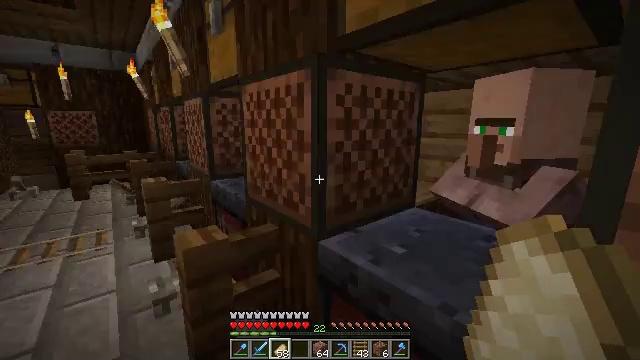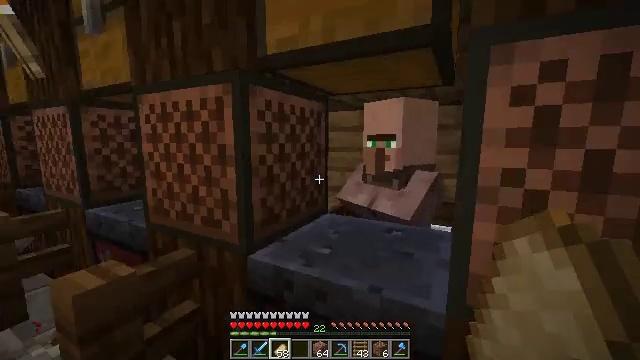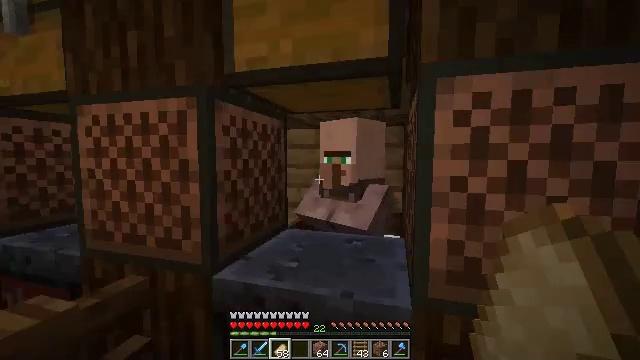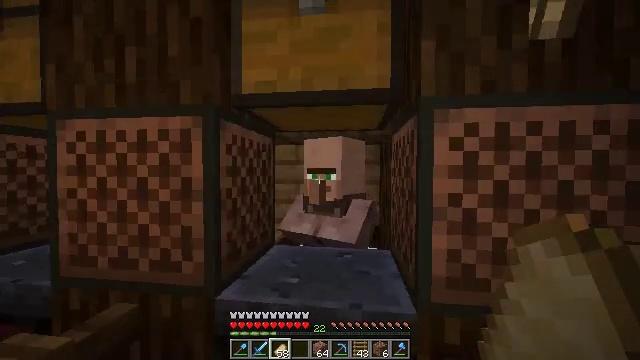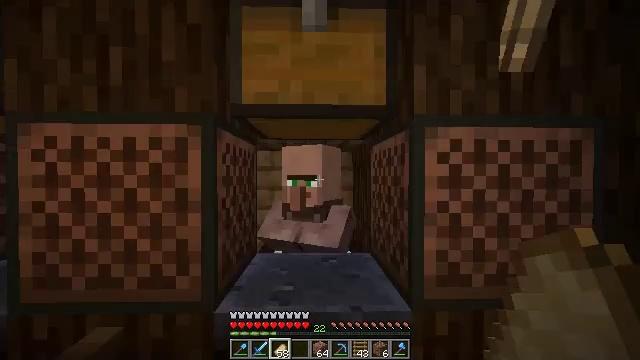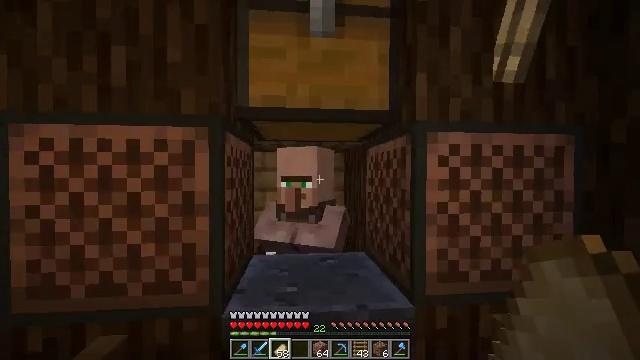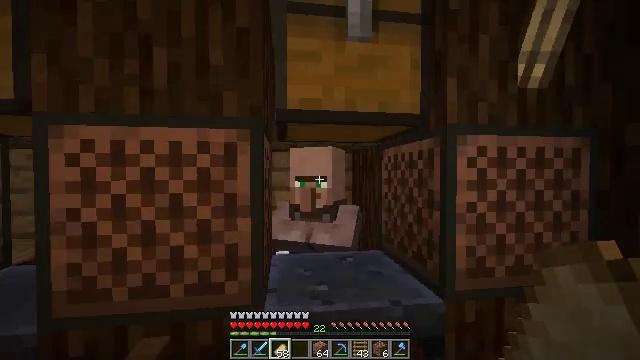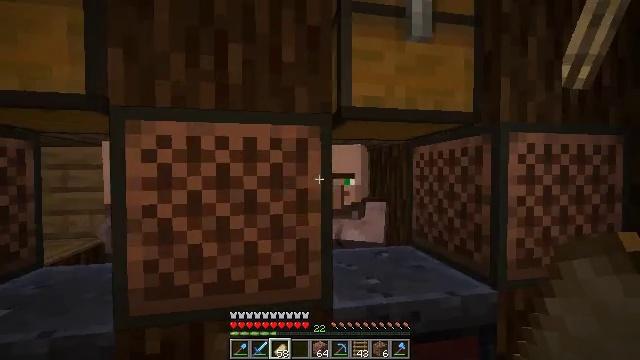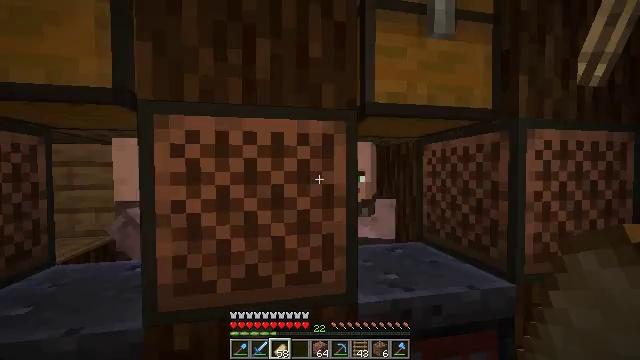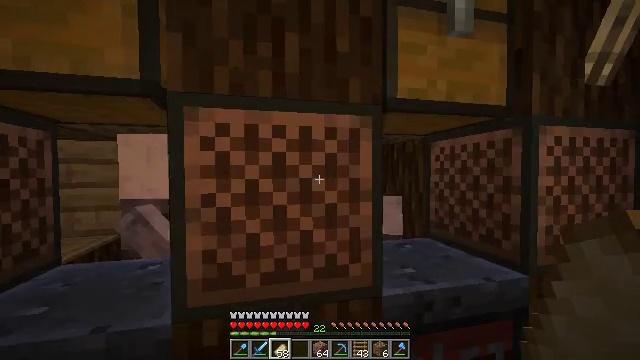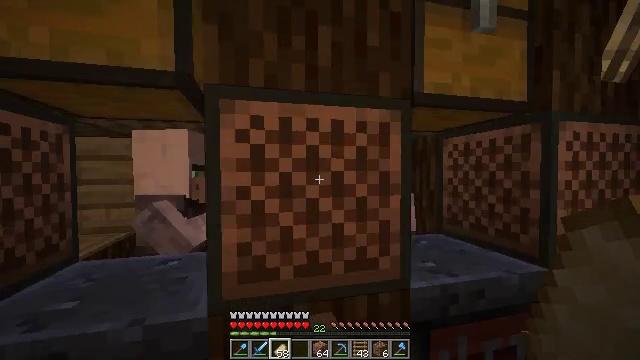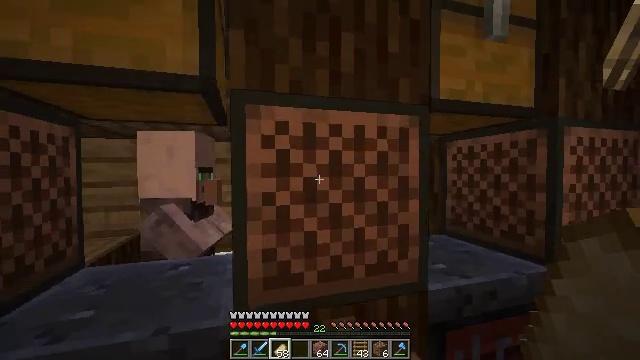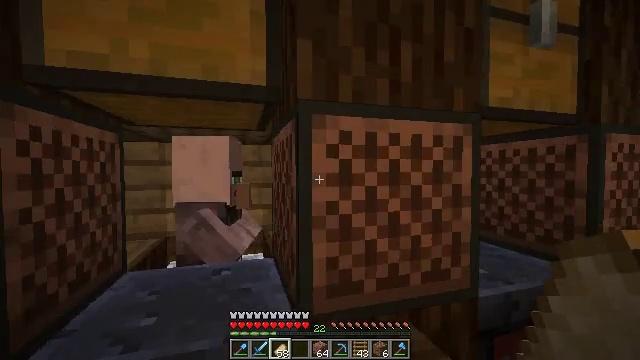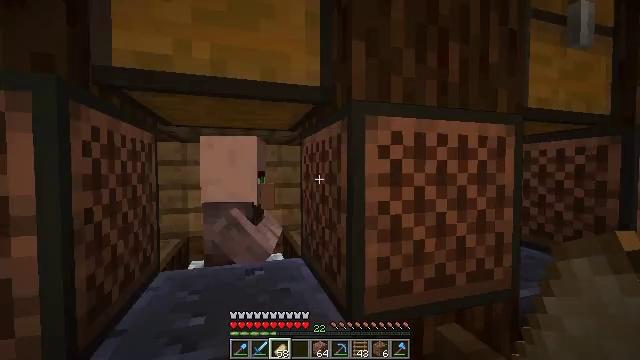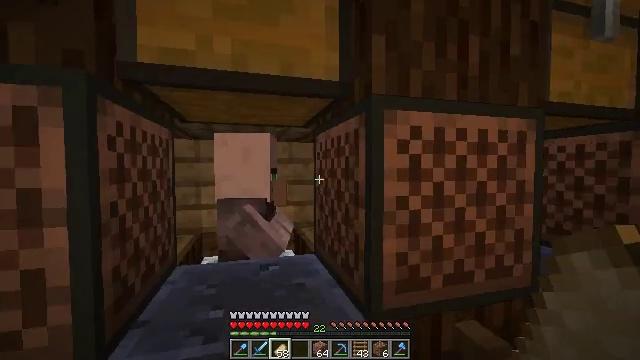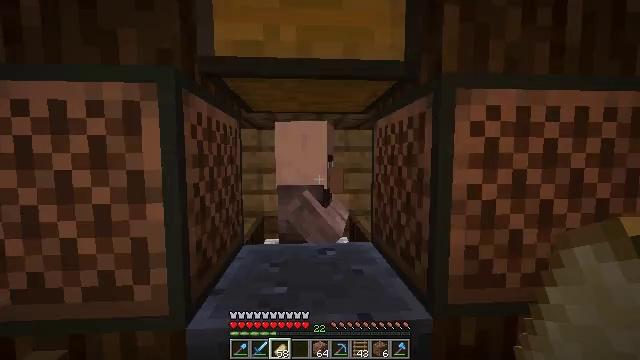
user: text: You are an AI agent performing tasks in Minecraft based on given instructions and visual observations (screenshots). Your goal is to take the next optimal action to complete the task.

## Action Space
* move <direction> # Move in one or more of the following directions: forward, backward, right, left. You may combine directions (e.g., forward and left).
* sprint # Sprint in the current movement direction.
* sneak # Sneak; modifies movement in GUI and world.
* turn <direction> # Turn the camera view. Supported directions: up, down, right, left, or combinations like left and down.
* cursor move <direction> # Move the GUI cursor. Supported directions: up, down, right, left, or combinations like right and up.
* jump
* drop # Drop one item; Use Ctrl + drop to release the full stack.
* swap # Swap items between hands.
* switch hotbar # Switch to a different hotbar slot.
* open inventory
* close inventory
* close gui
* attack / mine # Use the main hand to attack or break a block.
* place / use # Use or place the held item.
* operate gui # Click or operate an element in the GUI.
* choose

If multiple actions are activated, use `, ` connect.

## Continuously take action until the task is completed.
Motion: motion action
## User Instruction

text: Attack the smithing table to collect it.
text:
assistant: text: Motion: move left, turn right and up
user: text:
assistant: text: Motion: move left, turn right and up
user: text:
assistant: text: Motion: move left, turn right and up
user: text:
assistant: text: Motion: move left, turn right
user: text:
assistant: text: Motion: move left, turn right
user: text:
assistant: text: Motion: move left, turn right
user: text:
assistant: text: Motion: move left, turn right
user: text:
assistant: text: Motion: move left, turn right
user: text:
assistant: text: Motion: move left, turn right
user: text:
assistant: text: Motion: move left
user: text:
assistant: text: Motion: move left, turn right
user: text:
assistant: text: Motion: move left
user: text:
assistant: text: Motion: no_op
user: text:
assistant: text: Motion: turn left
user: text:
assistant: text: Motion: turn left and down
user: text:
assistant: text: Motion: turn left and down
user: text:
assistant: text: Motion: move left, turn left
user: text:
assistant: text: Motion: move left
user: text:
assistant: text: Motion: move left, turn right
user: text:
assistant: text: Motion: turn right
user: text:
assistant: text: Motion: no_op
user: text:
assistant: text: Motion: no_op
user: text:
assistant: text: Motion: no_op
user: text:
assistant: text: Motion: no_op
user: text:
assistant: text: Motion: turn left and down
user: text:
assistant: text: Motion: turn left and down
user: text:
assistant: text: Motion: move back, turn left and down
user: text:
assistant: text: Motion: move back, turn left
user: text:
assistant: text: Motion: move back
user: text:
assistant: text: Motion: move back